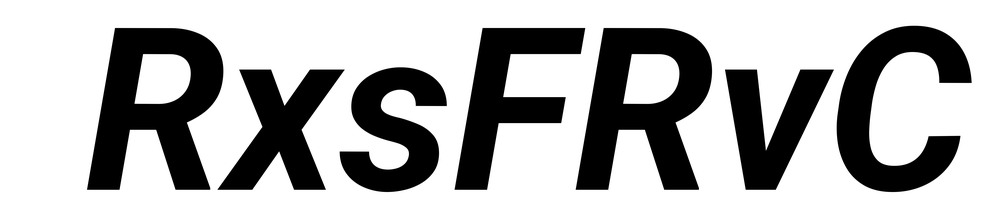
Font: Roboto-Italic_Bold_Italic